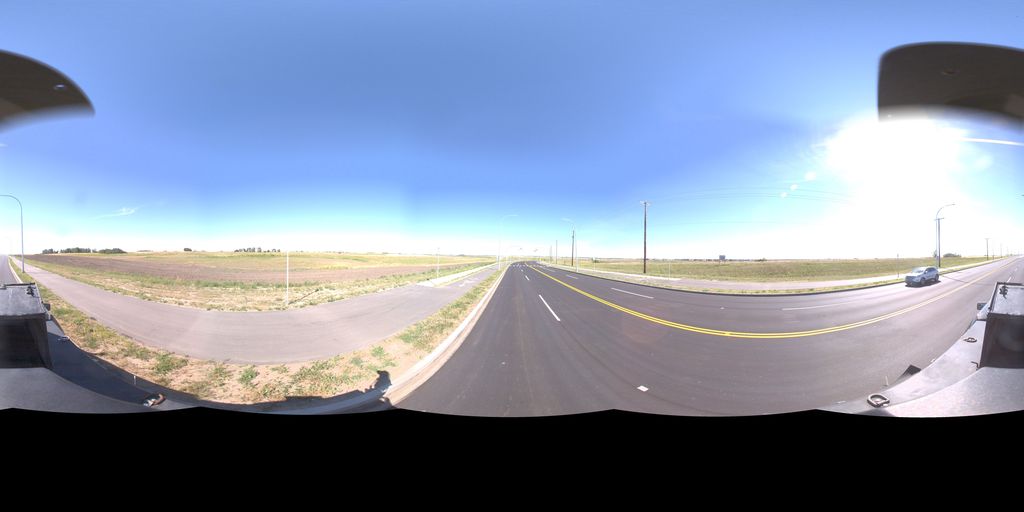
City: saskatoon